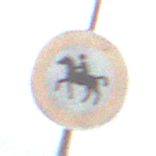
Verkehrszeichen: VerbotReiter
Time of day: MorningAfternoon
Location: Outdoor (Nature)
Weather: Overcast
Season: NotSpecified
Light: Natural